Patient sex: F
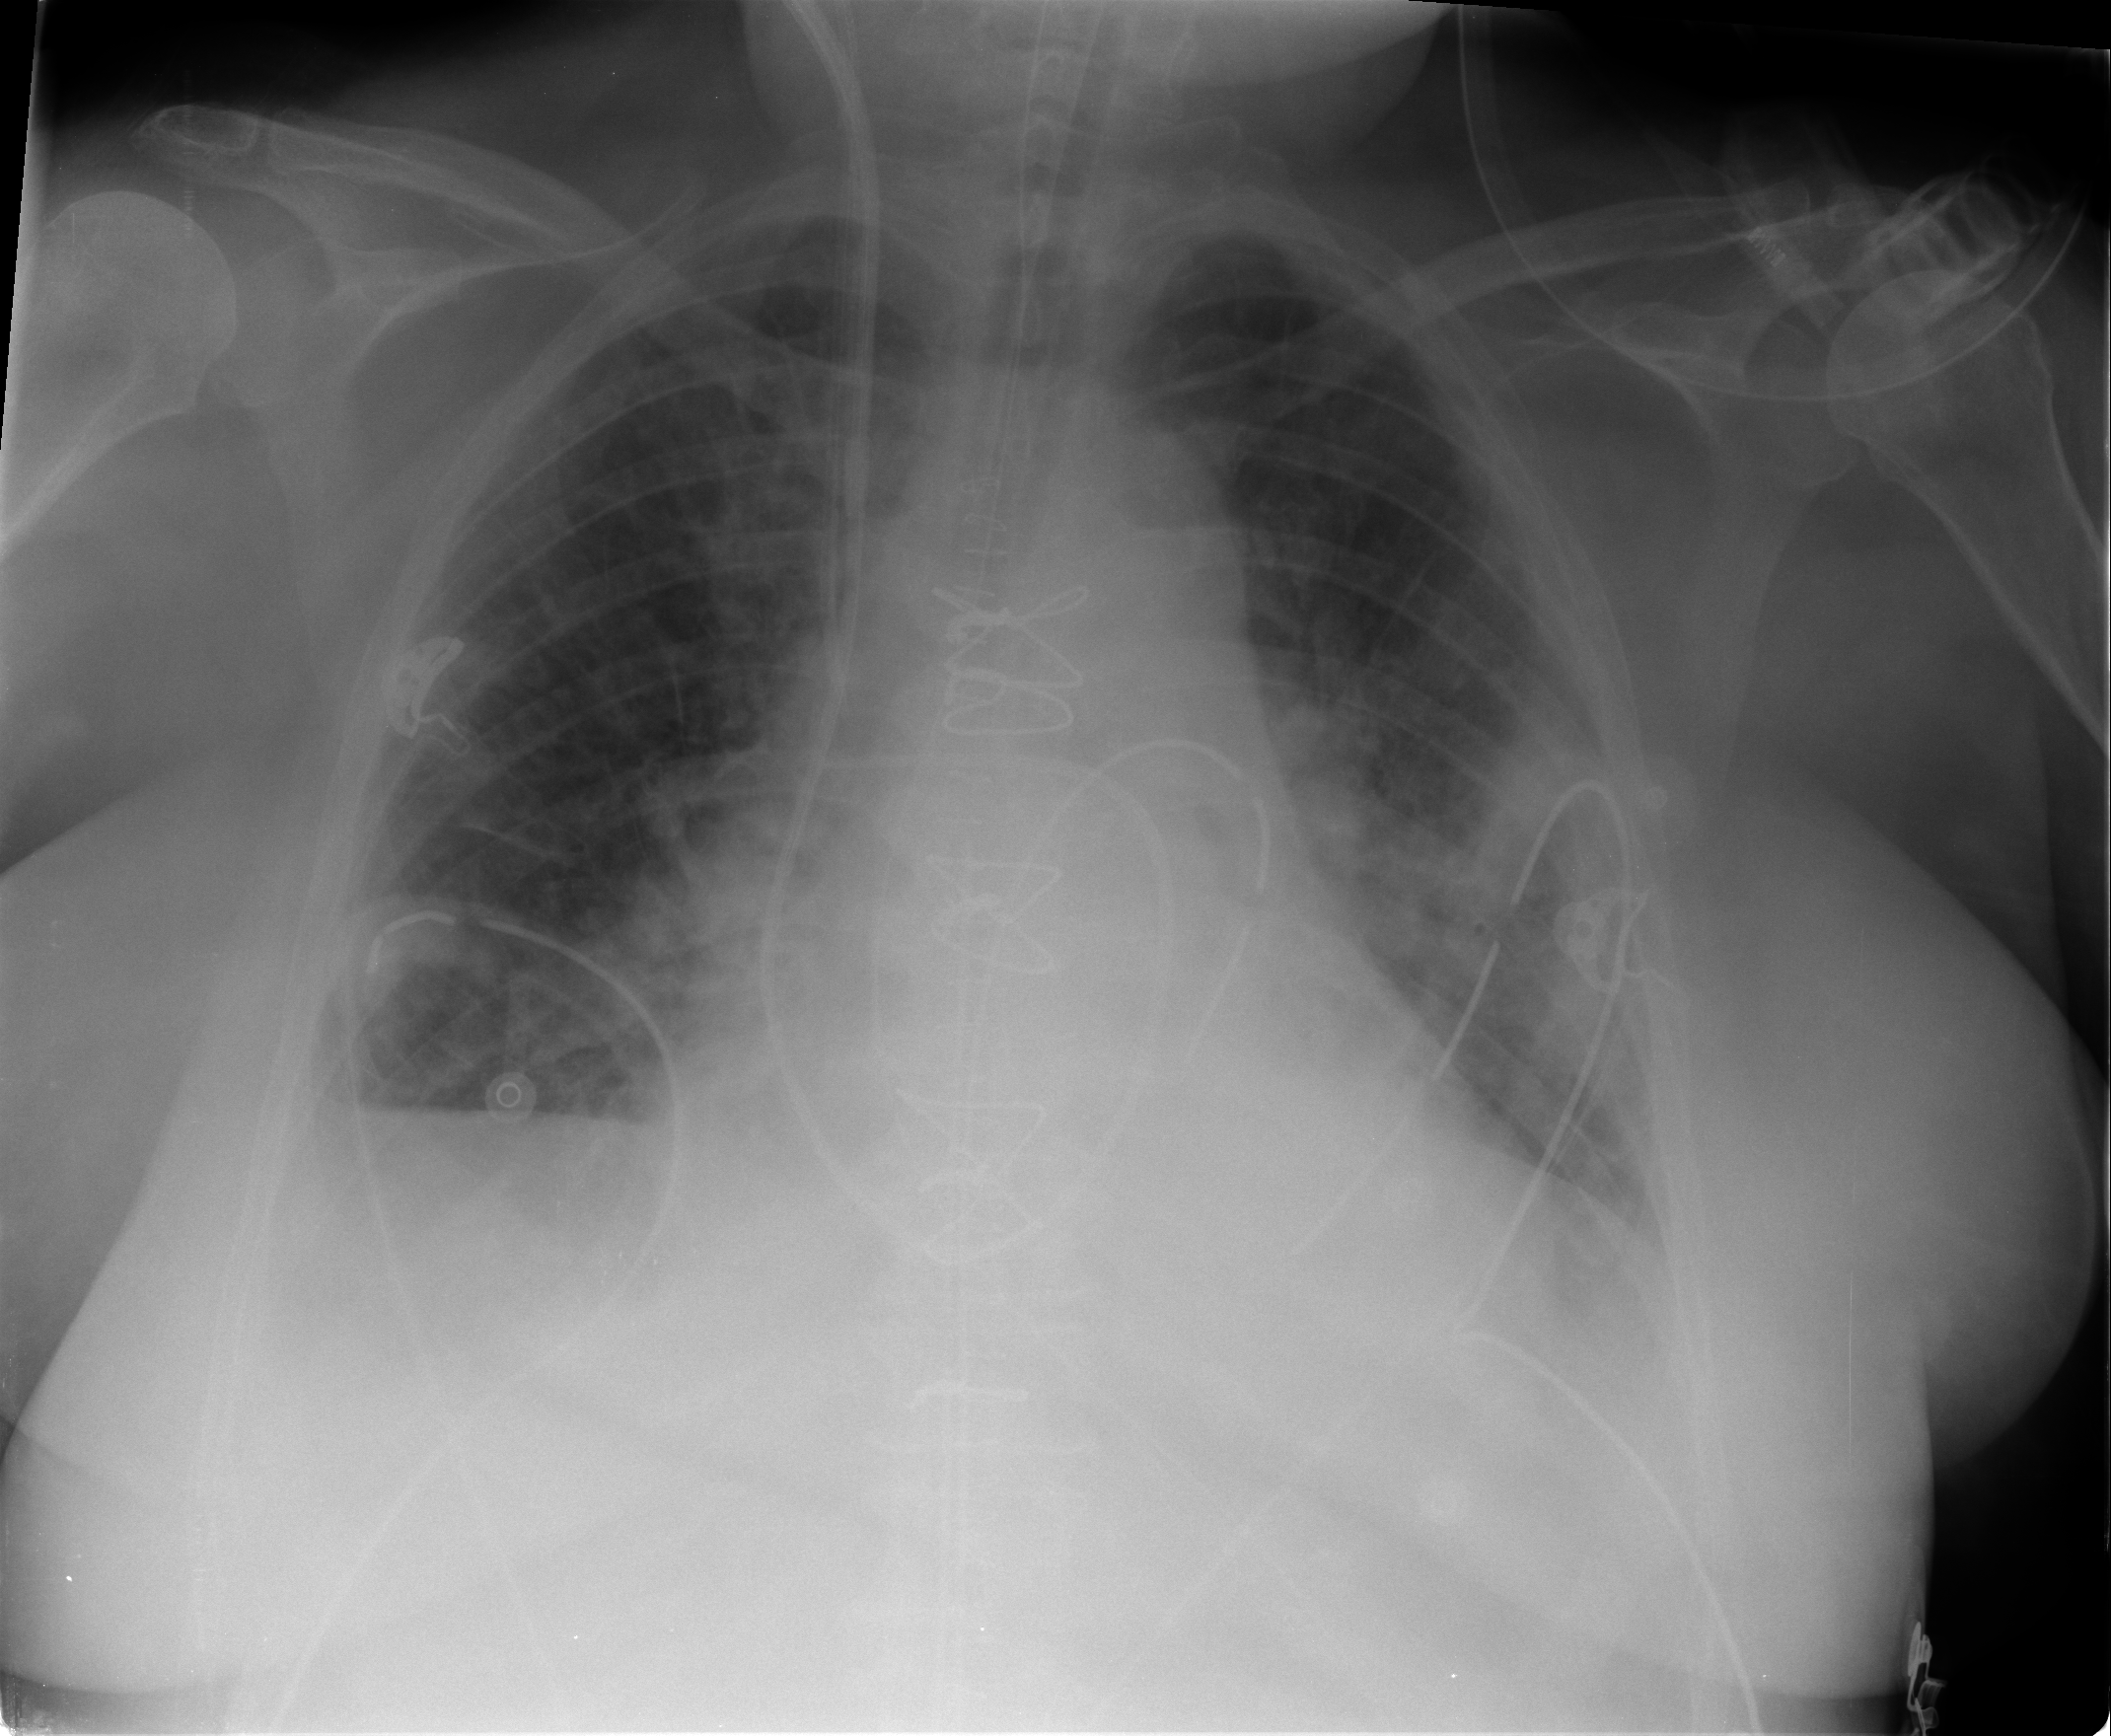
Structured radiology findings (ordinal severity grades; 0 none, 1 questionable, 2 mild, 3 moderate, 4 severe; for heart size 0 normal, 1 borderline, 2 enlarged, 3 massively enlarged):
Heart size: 2
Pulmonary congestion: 2
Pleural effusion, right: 2
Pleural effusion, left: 0
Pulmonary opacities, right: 2
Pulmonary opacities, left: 2
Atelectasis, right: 2
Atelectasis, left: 2